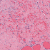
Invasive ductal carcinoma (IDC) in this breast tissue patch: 0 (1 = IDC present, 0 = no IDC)